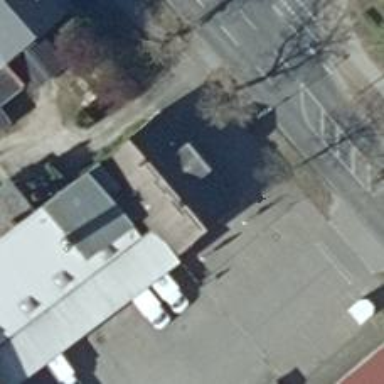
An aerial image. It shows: Bakery.